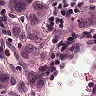
Metastatic tissue present: yes